Aerial crown-view tile of a tropical tree (Barro Colorado Island, Panama), acquired 20240611:
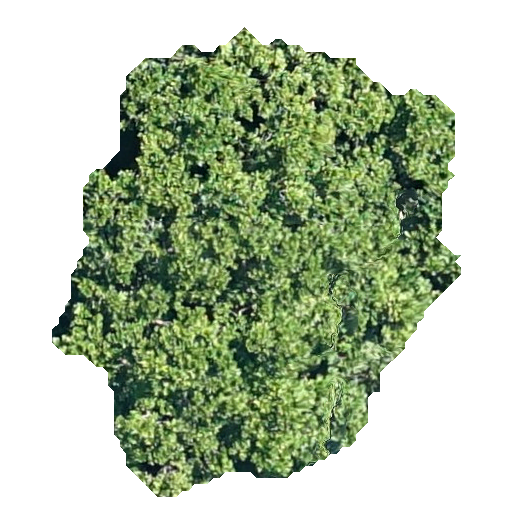
Species: Anacardium excelsum
GBIF accepted scientific name: Anacardium excelsum
Crown area: 206.585 m²